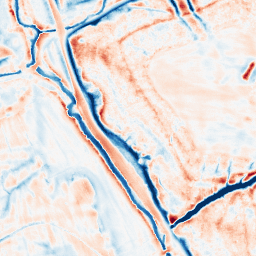
Category: edge_preserving
Decomposition family: bilateral
Decomposition parameters: d: 21
sigma_color: 25
sigma_space: 75
Upsampling method: sinc_blackman
Upsampling parameters: scale: 2
kernel_size: 16
Upsampling scale: 2